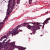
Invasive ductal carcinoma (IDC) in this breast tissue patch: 0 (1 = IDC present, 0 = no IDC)